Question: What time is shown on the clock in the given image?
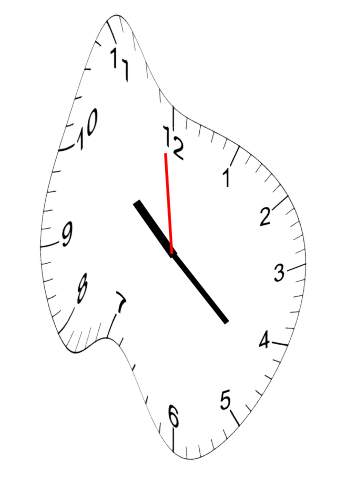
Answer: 10:21:59